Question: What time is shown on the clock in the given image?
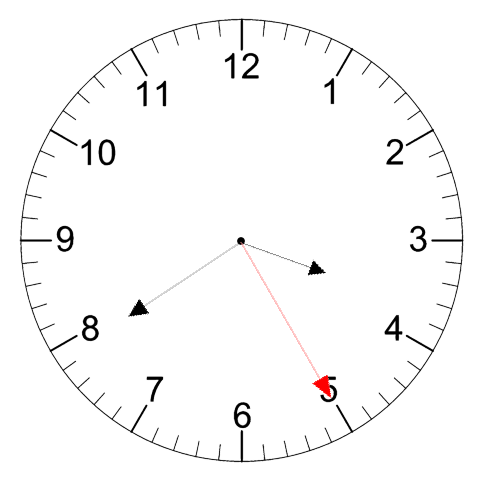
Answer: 03:39:25